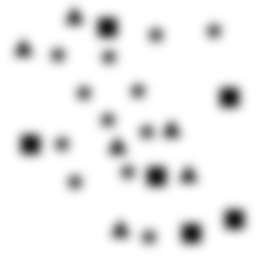
Squares: 6
Triangles: 6
Stars: 12
Total shapes: 24